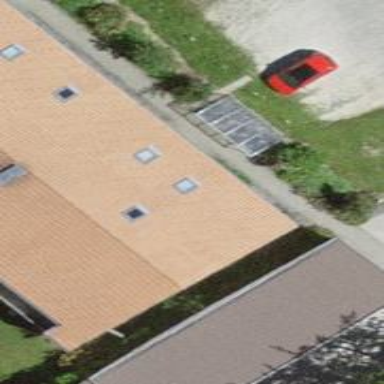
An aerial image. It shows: View of roof of building.